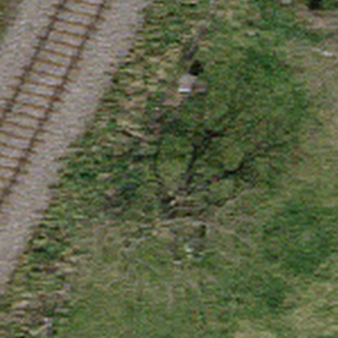
Label: other